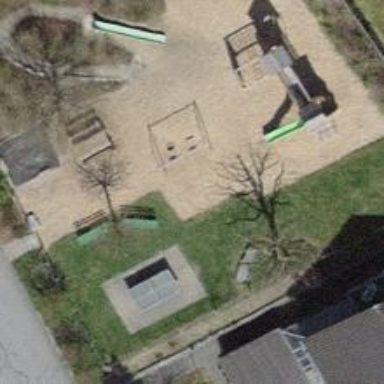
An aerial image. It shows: Playground featuring swings.